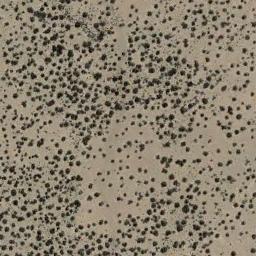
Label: chaparral